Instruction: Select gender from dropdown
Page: traveler
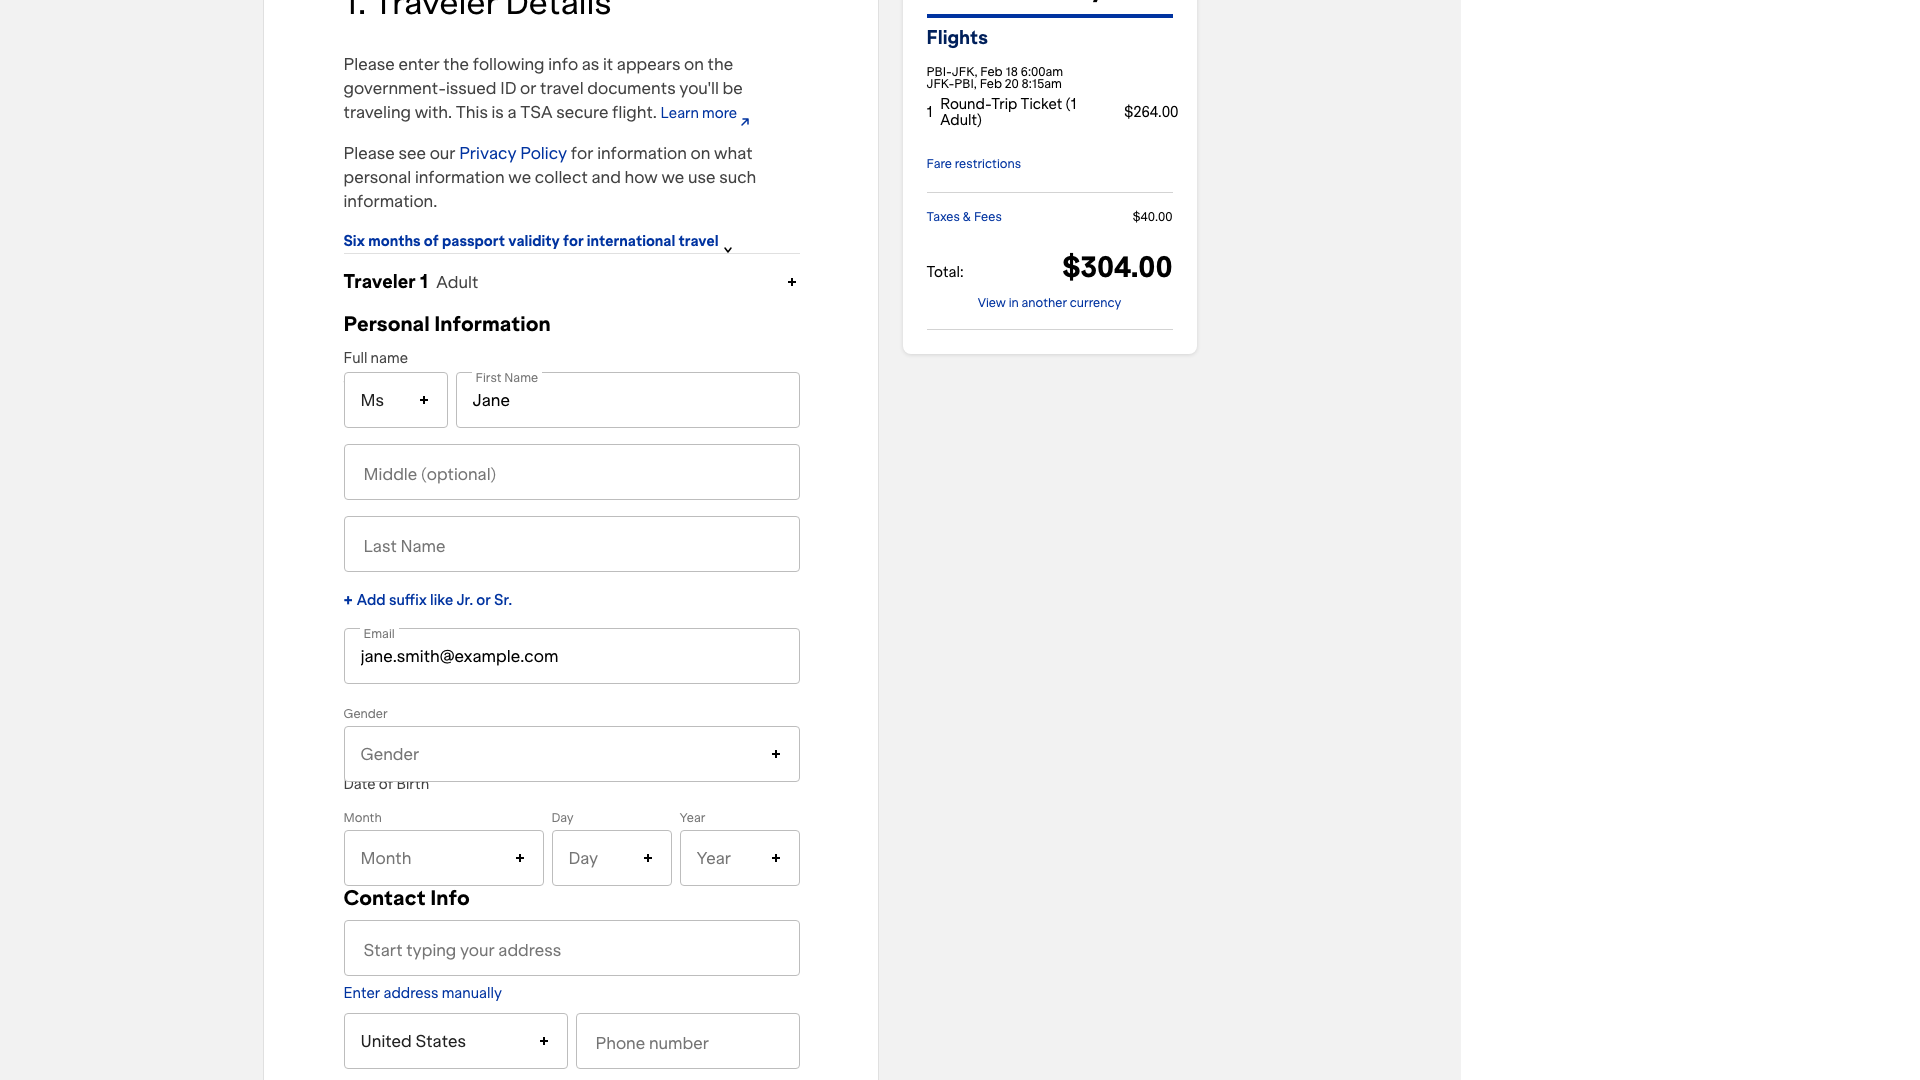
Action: click